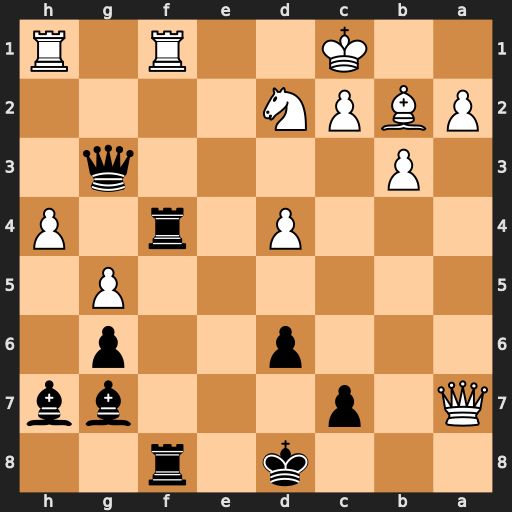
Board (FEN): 3k1r2/Q1p3bb/3p2p1/6P1/3P1r1P/1P4q1/PBPN4/2K2R1R
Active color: b
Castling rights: -
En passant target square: -
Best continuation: Rxf1+ Rxf1 Rxf1+ Nxf1 Qe1#